Question: i have a game running in a 'GLSurfaceView' embedded in a regular Android layout. After the app has been running for a while and a lot of textures have been created and then later deleted ( all shown texts are dynamically rendered into textures and if not used, deleted again ), textures from the other layout elements lose their textures.
For example textviews or buttons lose their text textures.
This seems to be a problem of all Android Versions > 3 where the layout is rendered by the OpenGL ES renderer.
Non of the game textures ever get lost. Only the view textures.
the 'glGenTextures' and 'glDeleteTextures' are synchronized so that should not be an issue..
Is there something else one must take care of when mixing regular android views and OpenGL?
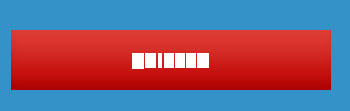
Answer: Since I was doing all the texture handling queued to the surfaceview anyway, it could not be caused by that ( like CFlex pointed out).
In the end it was to be the following: I was calling some gl methods in the constructor of the renderer. however, the renderer is constructor the context is created since the renderer has to passed to the surfaceview since on init. So the gl calls seemed to mess up the layout context.
funny enough, most devices didn't seem to care ( other than the described behaviour of losing textures). however, the lg p990 crashed on startup with a "context not created" exception and that gave the final clue. after doing the gl initialization not in the renderer constructor but later on the effect went away.
and please. vote up CFlex's answer since it addresses one important half of the problem.